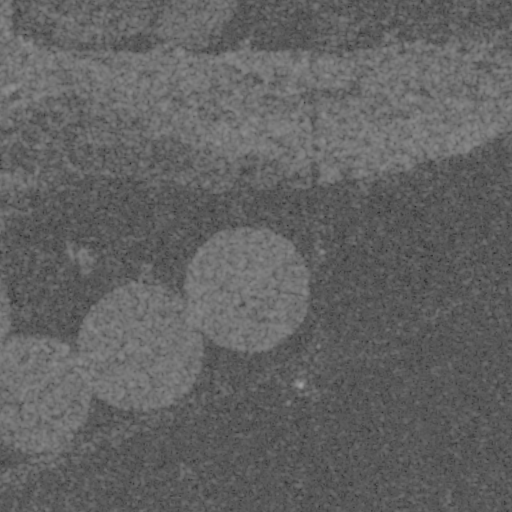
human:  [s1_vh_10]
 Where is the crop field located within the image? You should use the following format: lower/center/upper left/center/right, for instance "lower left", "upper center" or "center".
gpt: The crop field is located in the upper of the image.
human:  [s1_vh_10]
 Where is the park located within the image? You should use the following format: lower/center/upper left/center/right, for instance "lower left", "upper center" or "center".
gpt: The park is located in the center of the image.
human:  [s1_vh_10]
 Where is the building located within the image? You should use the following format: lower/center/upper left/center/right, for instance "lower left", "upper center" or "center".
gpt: The building is located in the center left of the image.
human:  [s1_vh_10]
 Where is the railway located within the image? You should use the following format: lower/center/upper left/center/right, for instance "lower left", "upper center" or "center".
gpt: The railway is located in the upper of the image.
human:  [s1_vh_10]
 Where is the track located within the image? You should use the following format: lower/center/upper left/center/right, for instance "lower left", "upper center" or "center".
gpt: There is no track in the image.

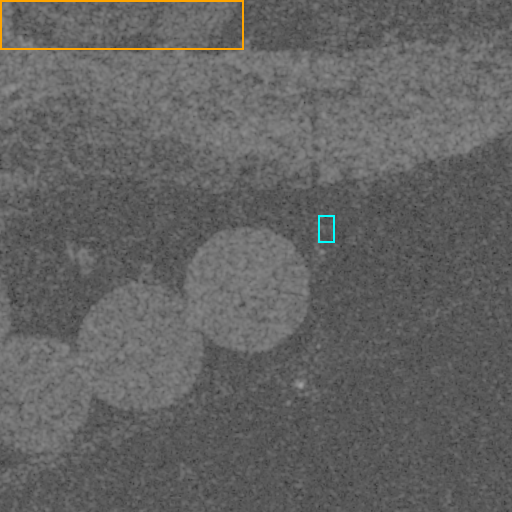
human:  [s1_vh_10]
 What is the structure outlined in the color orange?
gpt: The structure outlined in orange is a crop field.
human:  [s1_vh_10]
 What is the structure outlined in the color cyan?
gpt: The structure outlined in cyan is a park.
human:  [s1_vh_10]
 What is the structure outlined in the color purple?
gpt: There is no purple outline.